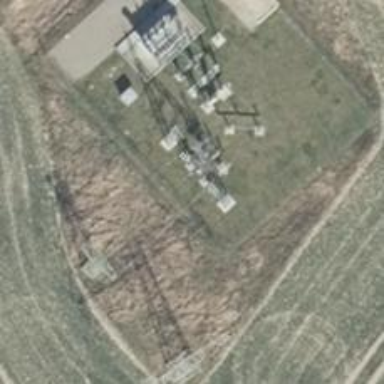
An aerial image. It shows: Switch used for power control.